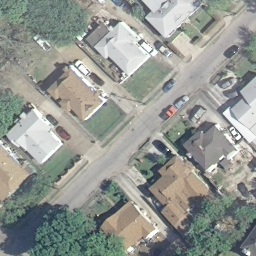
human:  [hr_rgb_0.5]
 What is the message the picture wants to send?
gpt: medium residential